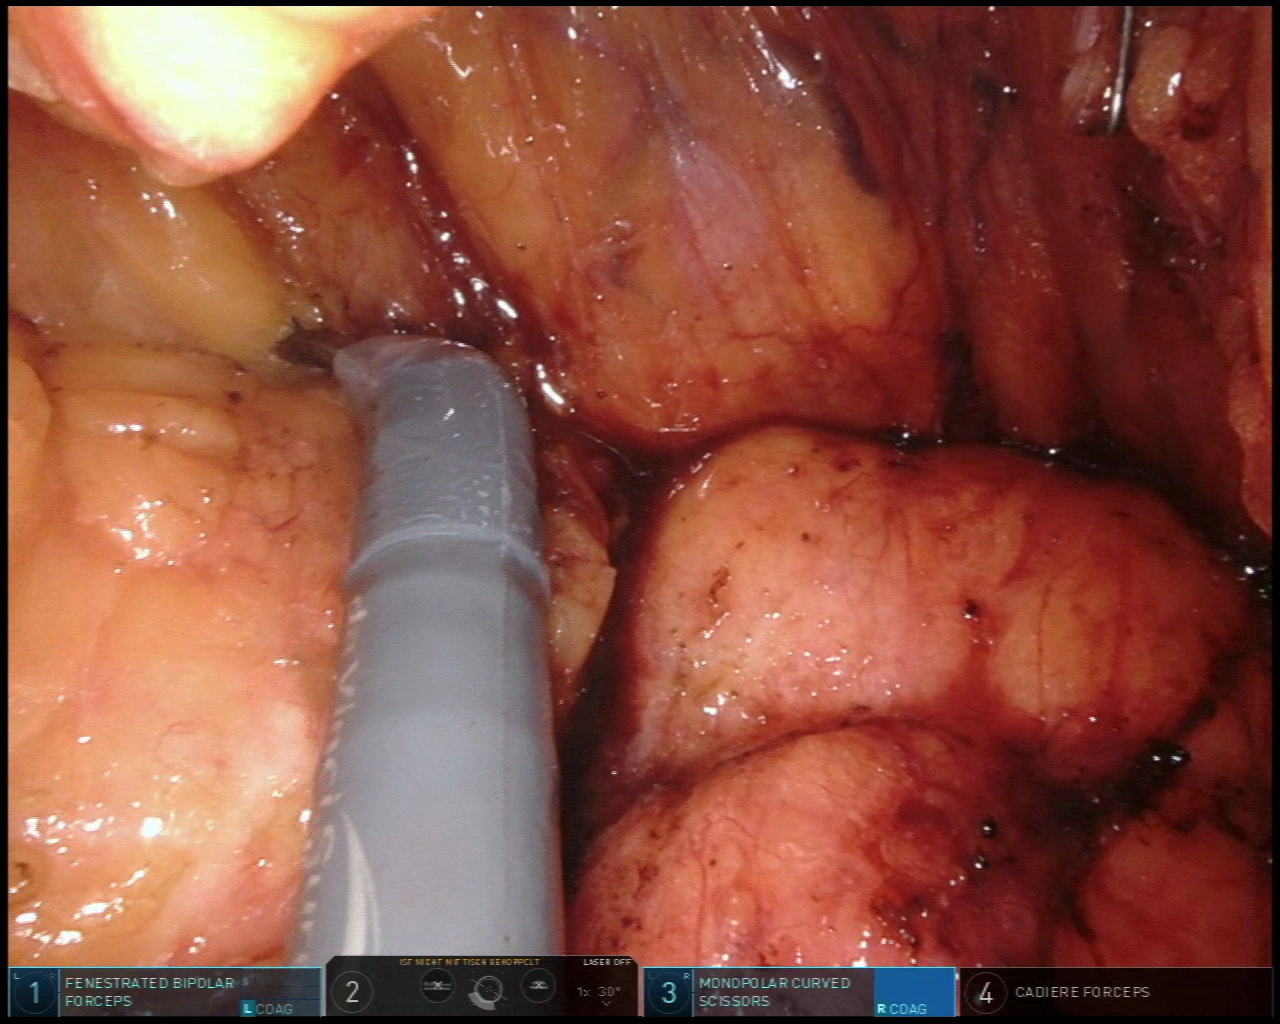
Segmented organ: stomach
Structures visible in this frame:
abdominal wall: no
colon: no
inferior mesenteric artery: no
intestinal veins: no
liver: no
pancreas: no
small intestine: no
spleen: no
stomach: yes
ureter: no
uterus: no
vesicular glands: no